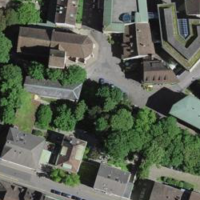
EUNIS habitat code: 54
Species observed at this site:
Allium ursinum
Symphytum tuberosum
Aglais io
Cyanistes caeruleus
Parus major